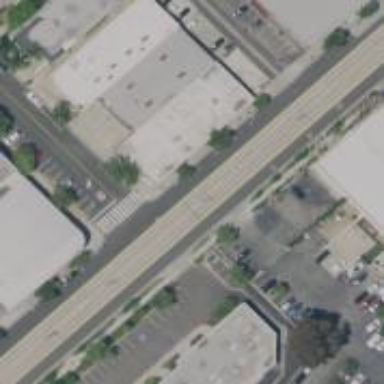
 lined with commercial establishments on both sides."